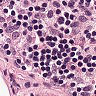
Metastatic tissue present: no